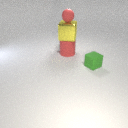
large red rubber cylinder below large yellow metal cube